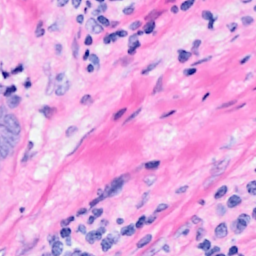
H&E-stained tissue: Breast